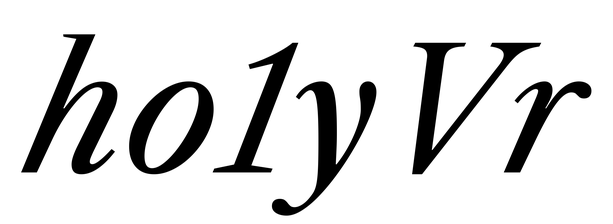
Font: LibreCaslonText-Italic_Italic